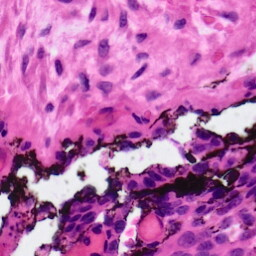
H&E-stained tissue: Ovarian